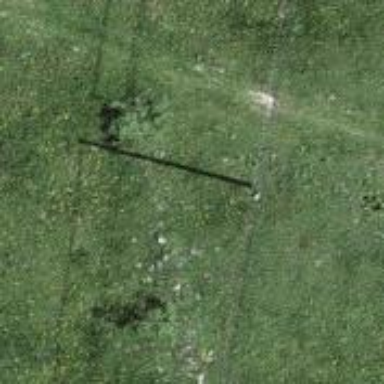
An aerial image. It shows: Power pole.